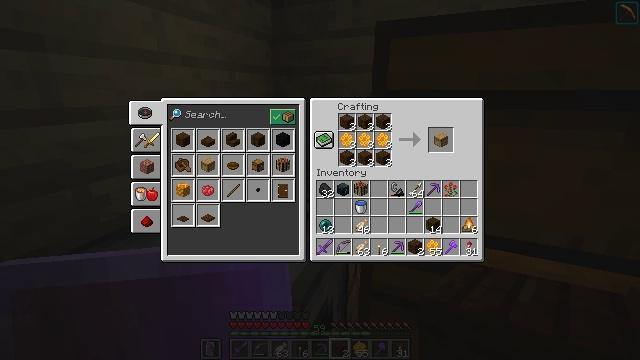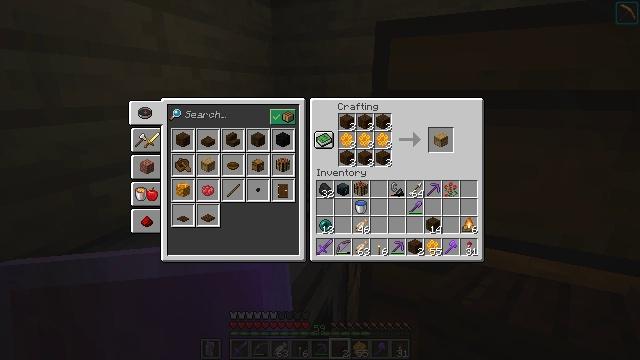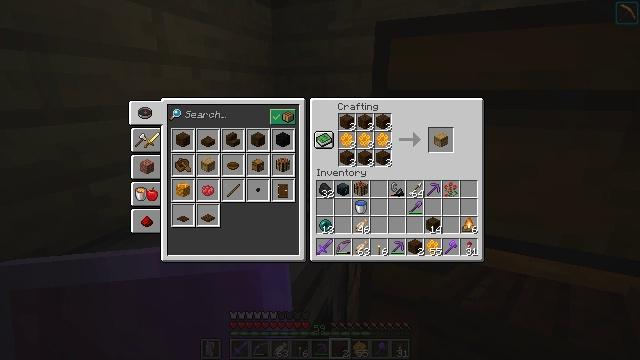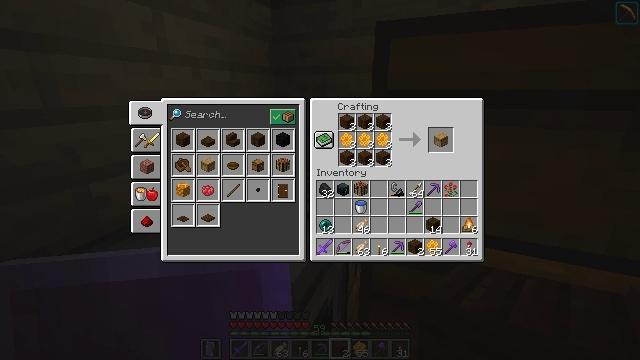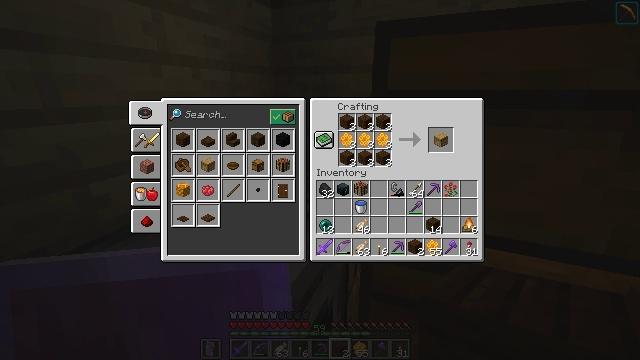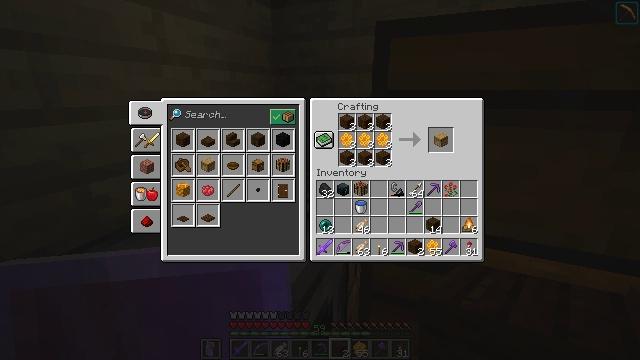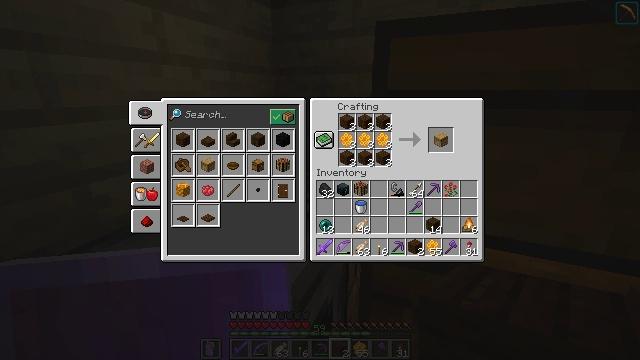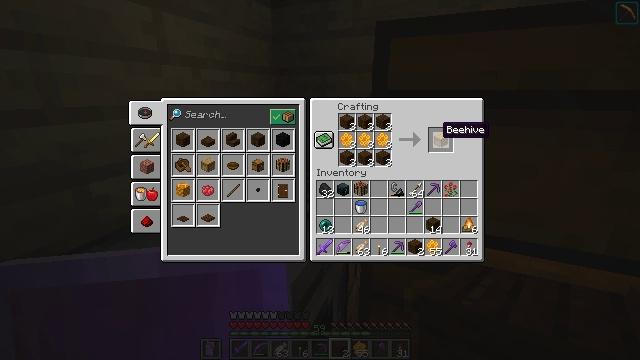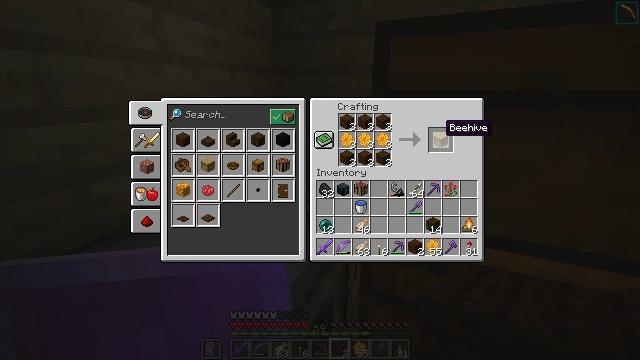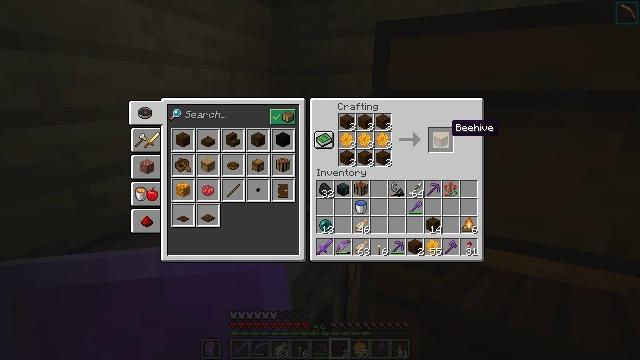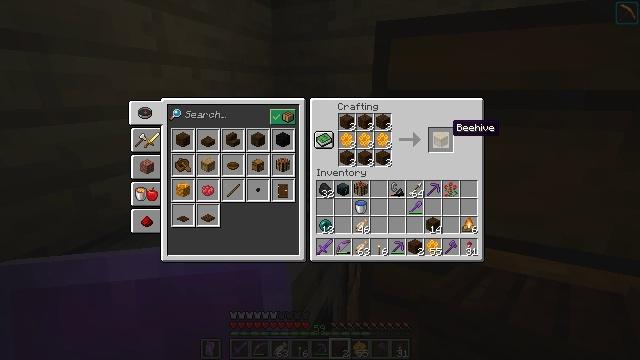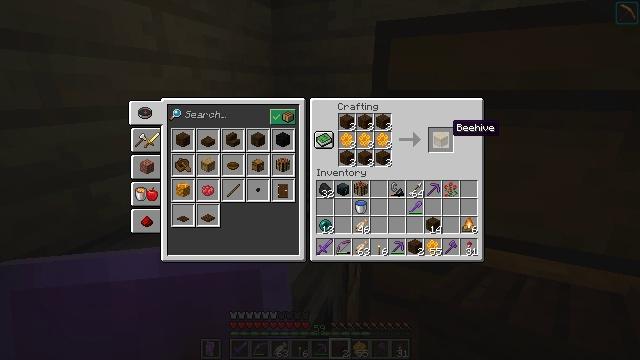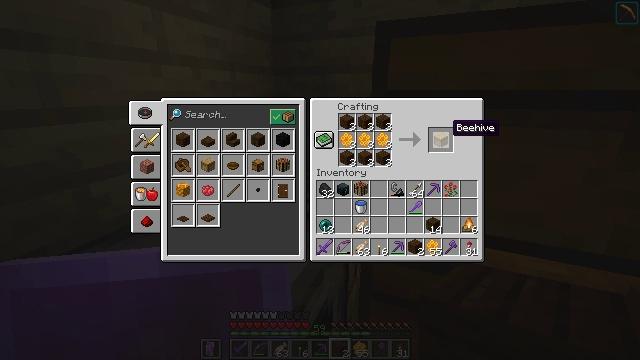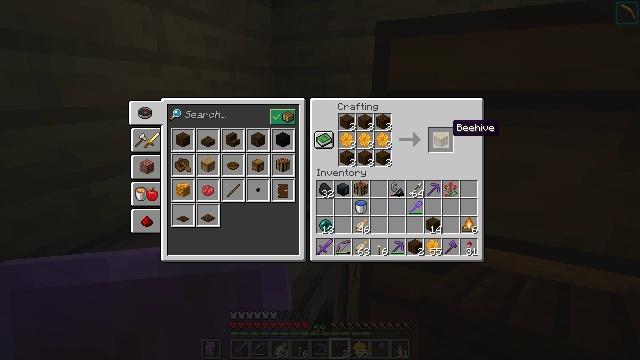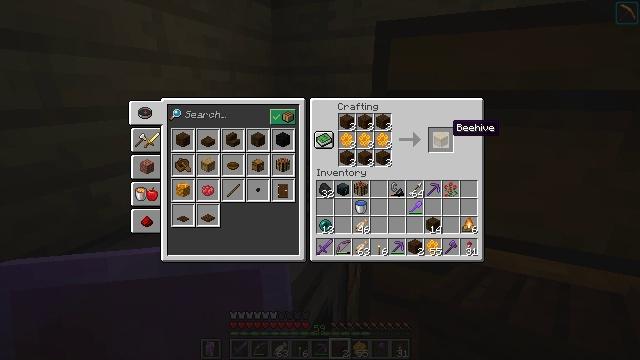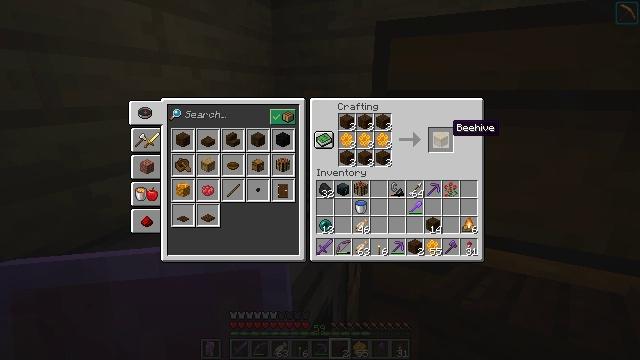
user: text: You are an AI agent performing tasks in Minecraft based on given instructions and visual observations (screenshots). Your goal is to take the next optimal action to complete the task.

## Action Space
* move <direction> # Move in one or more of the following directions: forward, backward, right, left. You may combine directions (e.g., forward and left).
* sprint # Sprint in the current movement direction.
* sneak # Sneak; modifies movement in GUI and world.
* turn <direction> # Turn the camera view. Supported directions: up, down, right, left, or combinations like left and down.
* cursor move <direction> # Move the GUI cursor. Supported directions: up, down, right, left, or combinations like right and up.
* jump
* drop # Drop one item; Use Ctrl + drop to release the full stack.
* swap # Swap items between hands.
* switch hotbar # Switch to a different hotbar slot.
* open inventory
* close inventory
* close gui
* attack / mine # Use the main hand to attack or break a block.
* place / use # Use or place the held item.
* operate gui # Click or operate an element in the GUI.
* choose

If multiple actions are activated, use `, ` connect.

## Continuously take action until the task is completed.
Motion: motion action
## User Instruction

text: Craft a beehive from honeycombs and planks.
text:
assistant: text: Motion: no_op
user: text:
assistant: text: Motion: turn right
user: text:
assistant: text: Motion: no_op
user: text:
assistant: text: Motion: no_op
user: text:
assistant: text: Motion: no_op
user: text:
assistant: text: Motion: no_op
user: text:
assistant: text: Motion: turn right
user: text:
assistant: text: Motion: no_op
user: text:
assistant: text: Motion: no_op
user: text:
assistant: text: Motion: no_op
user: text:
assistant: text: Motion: no_op
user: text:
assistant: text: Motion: no_op
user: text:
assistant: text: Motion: no_op
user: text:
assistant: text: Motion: no_op
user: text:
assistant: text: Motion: no_op
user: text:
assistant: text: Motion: no_op
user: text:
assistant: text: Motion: no_op
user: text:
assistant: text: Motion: sneak
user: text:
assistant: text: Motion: sneak
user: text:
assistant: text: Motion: sneak
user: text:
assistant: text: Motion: sneak
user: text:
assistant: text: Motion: sneak
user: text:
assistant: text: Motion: sneak
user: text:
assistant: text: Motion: sneak
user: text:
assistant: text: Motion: sneak
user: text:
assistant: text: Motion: sneak
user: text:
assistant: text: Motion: sneak
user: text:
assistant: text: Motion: sneak
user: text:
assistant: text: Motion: sneak
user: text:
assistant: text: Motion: sneak